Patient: sex M, age 67
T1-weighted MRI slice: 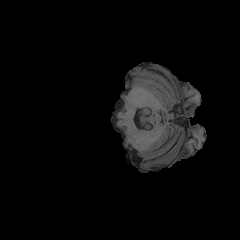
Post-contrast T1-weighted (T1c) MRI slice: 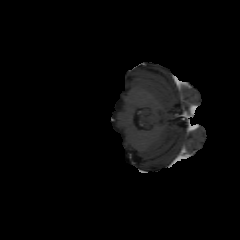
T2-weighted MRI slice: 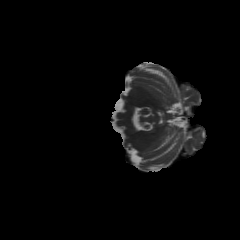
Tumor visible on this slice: no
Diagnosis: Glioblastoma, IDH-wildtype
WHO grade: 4